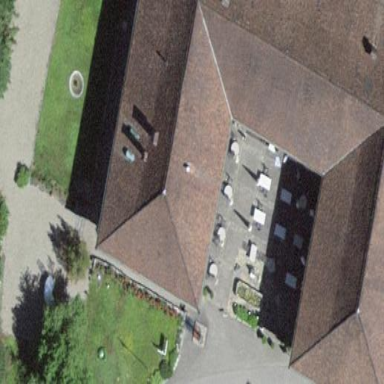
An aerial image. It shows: Building with hipped roof.